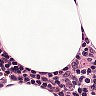
Metastatic tissue present: no